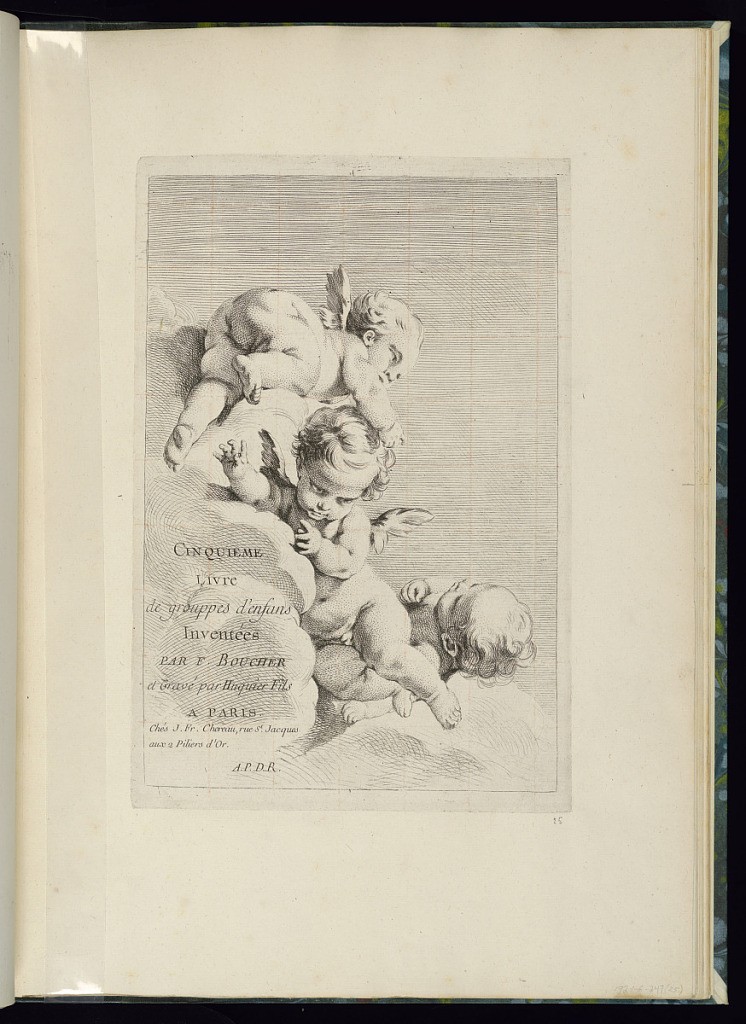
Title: Title Page
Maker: François Boucher, French, 1703–1770
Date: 1775–84
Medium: Etching on laid paper
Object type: Print
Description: Title page for a series of designs of putti after F. Boucher. The title is lettered in the lower left, over a cloud with three flying putti. The plate is lined in red, creating squares over the printed image.